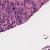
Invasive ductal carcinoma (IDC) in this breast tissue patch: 0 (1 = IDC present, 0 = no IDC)